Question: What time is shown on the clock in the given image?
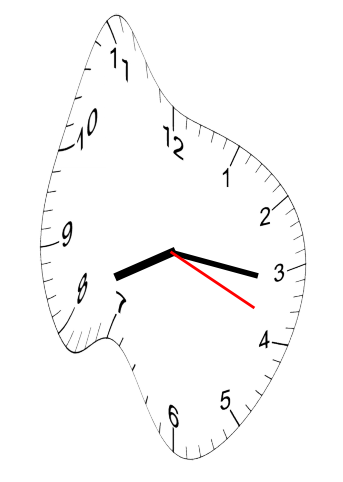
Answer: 08:16:19